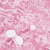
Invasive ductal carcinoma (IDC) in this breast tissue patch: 0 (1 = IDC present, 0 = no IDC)